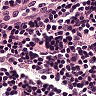
Metastatic tissue present: no